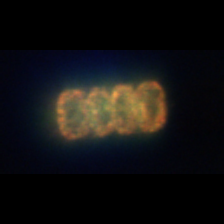
Taxon: Lauderia_Hemiaulus
Group: Diatoms